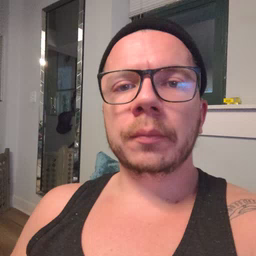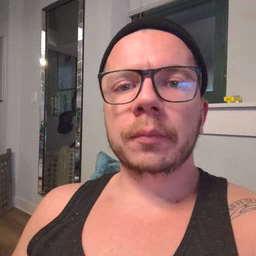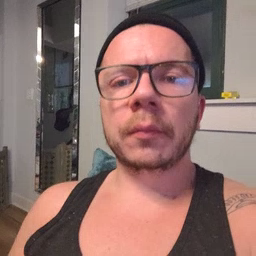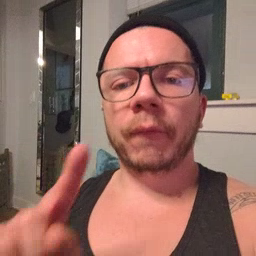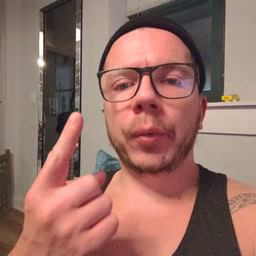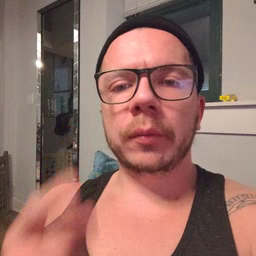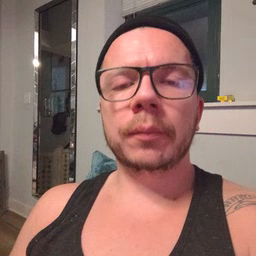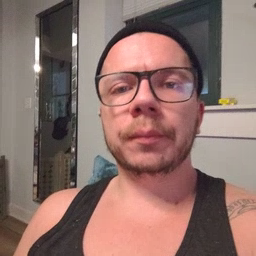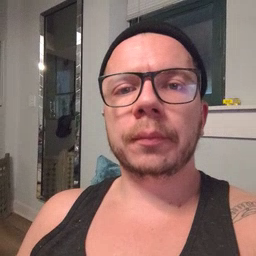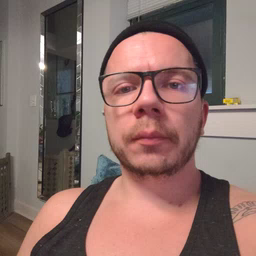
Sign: first